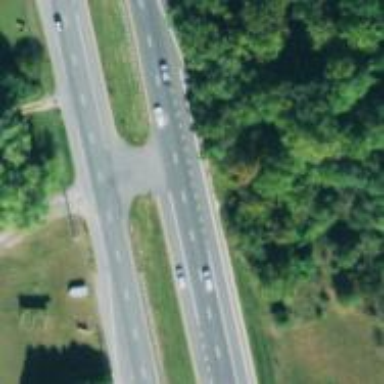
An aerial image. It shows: Trunk link highway.